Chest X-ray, AP view. Patient: 40 years old, sex M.
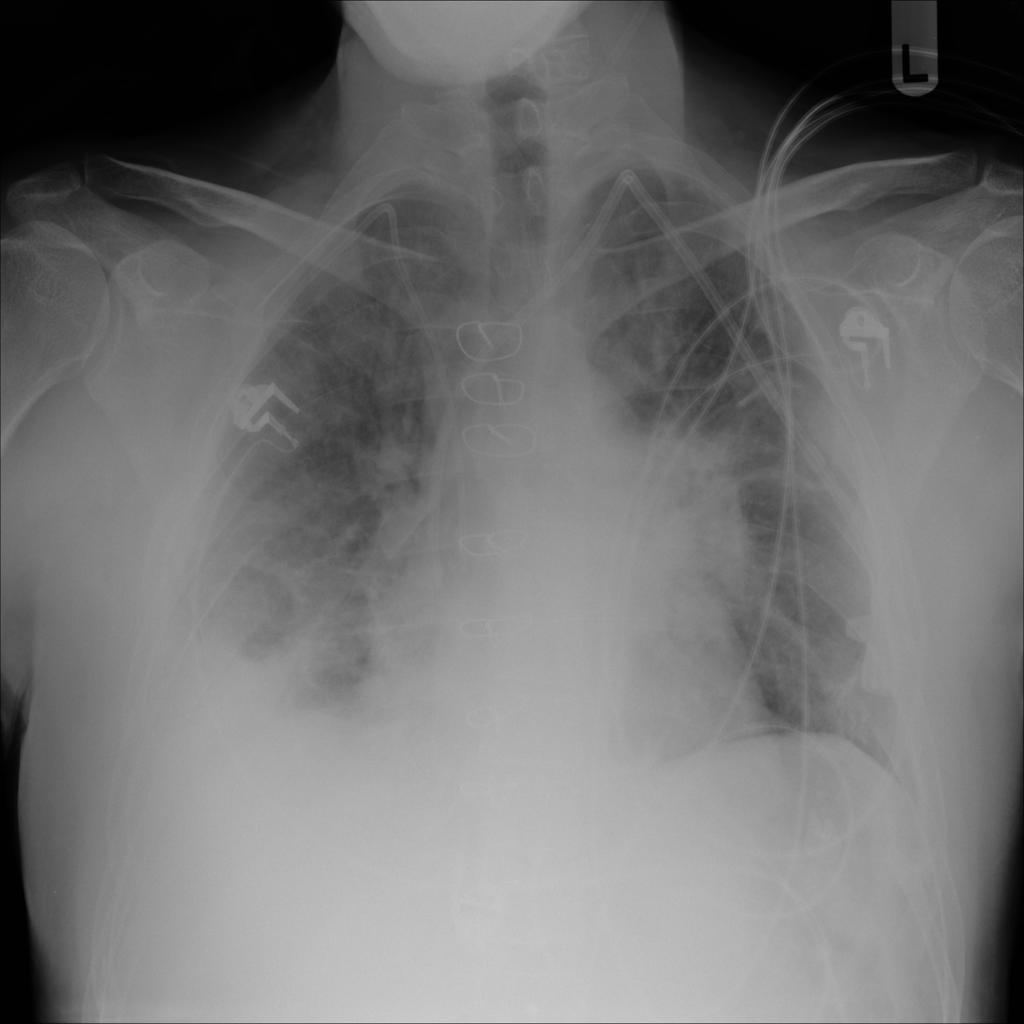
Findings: Consolidation, Mass